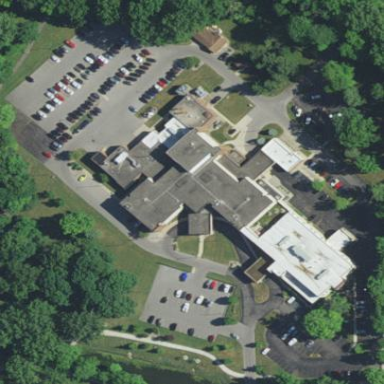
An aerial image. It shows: Hospital providing healthcare services.